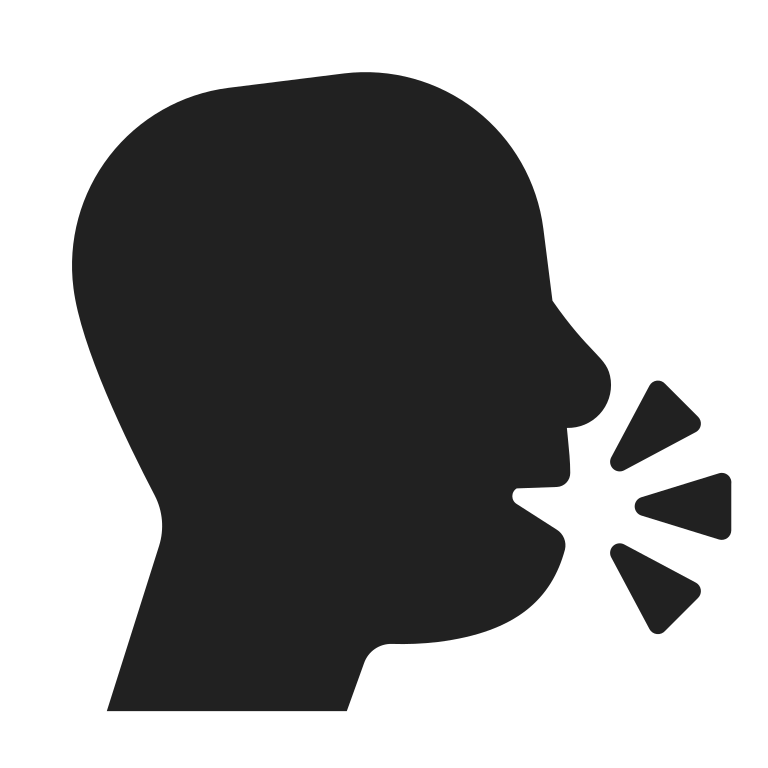
speaking head high contrast